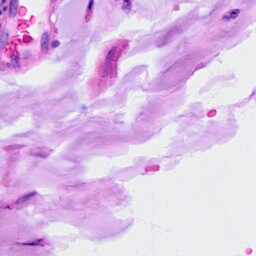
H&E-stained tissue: Ovarian